Interaction volume radius: 5 \u00c5
Interaction volume height: 10 \u00c5
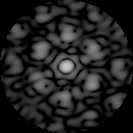
Disorder parameter: 0.5334